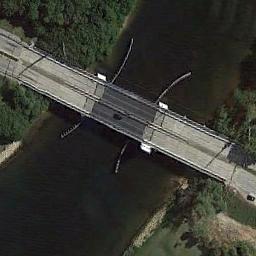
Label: bridge